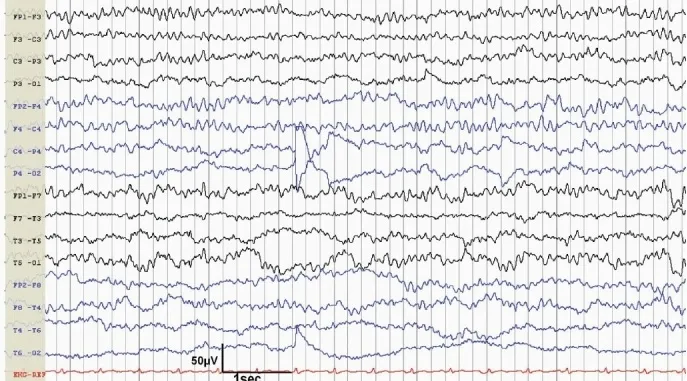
EEG taken on day 2 shows frontally dominant monotonous alpha frequency activity, which is continuous and nonreactive suggesting alpha coma.
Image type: electrography (eeg)